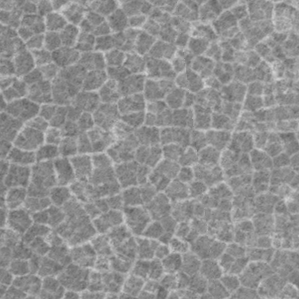
Label: frost